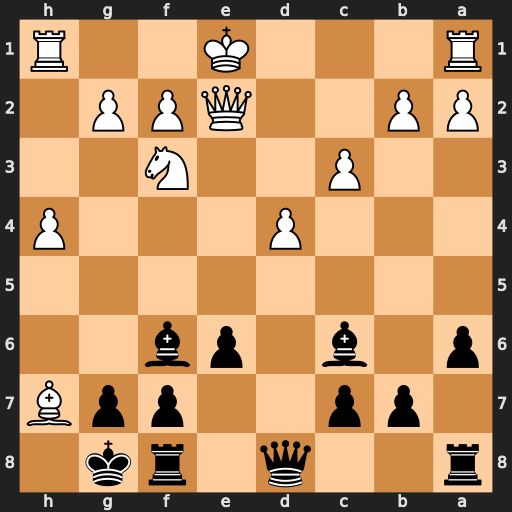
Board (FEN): r2q1rk1/1pp2ppB/p1b1pb2/8/3P3P/2P2N2/PP2QPP1/R3K2R
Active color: b
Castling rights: KQ
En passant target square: -
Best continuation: Kxh7 Ng5+ Kh6